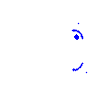
Particle: electron